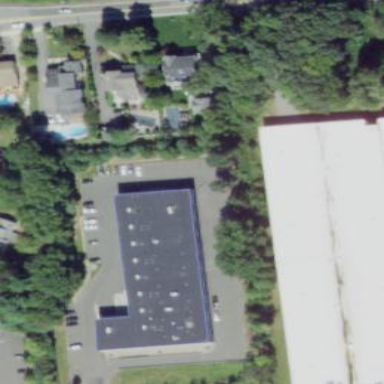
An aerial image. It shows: Commercial building that houses sports center.